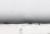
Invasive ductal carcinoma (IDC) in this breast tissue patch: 0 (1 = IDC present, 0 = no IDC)